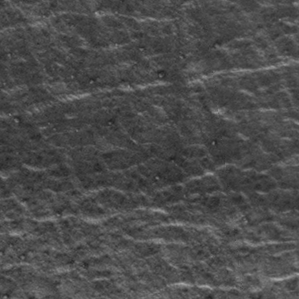
Label: frost